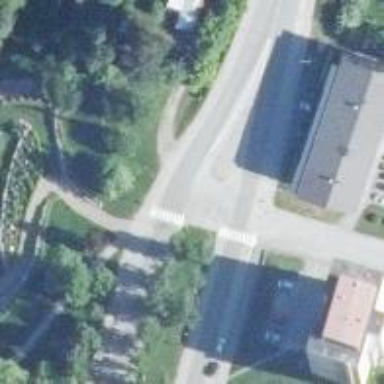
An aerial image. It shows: Uncontrolled road crossing.